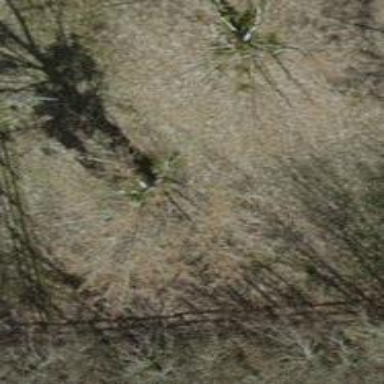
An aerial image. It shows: Beautiful tree in nature.